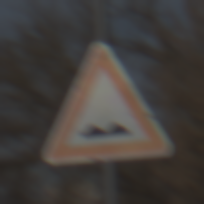
Verkehrszeichen: UnebeneFahrbahn
Umgebung: Outdoor, Nature
Tageszeit: MorningAfternoon
Wetter: PartlyCloudy
Licht: Natural
Jahreszeit: NotSpecified
Kontrast: HighContrast